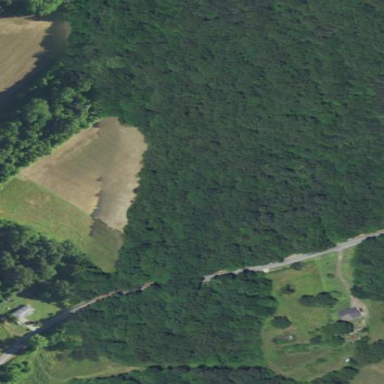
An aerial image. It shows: Forest area.